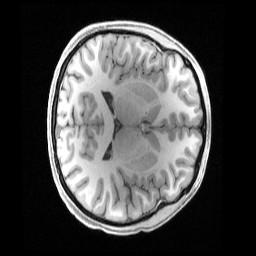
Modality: T1w
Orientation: axial
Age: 24
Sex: female
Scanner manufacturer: siemens
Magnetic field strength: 3 T
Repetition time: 2.4 s
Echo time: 0.00222 s